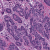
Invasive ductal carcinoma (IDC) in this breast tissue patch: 1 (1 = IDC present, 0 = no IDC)